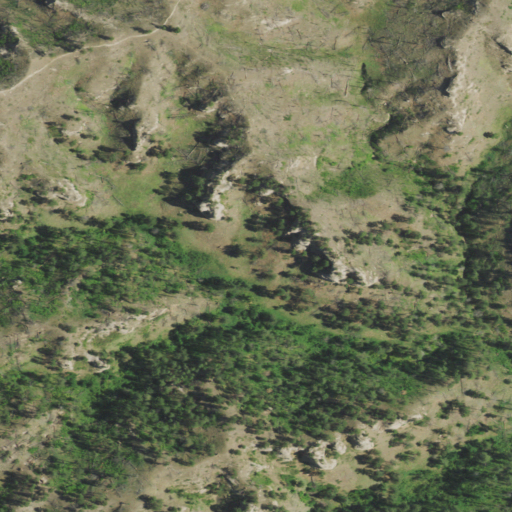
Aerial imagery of mountain in Nebraska named Lookout Point containing evergreen forest, grassland, and shrub